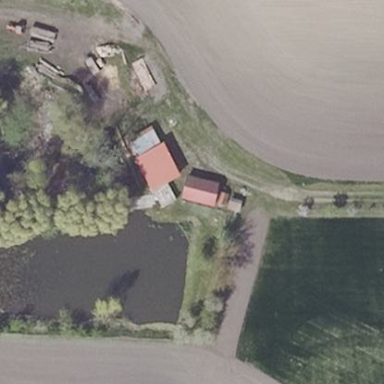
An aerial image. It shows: Pond with natural water.